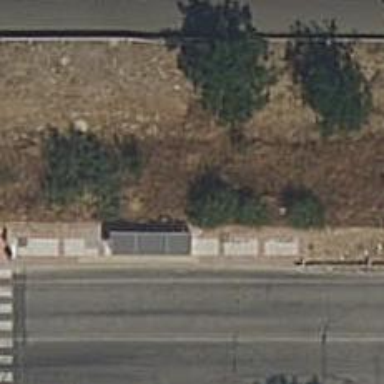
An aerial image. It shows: Bus stop with platform for public transport.